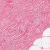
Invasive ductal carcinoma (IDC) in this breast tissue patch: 0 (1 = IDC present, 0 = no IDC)